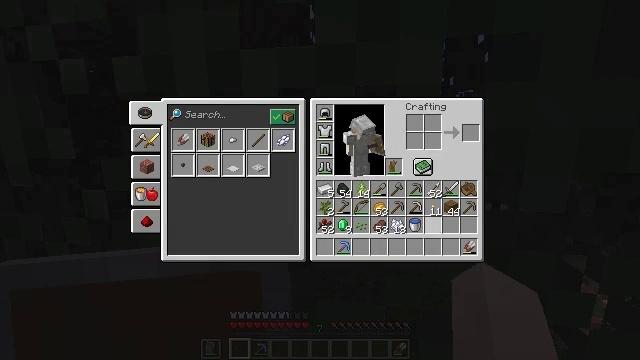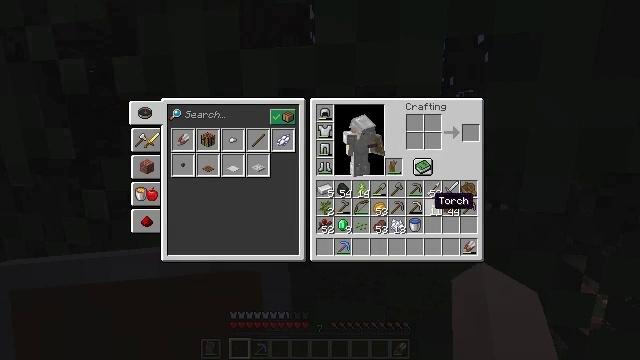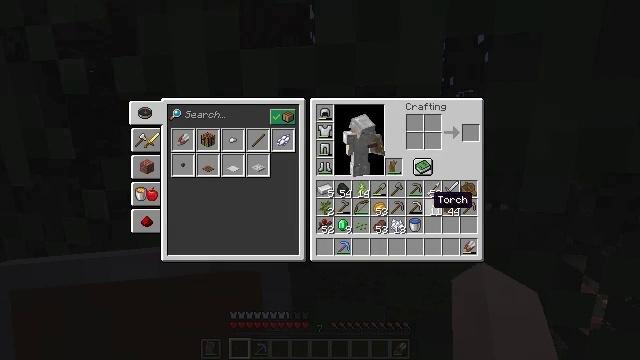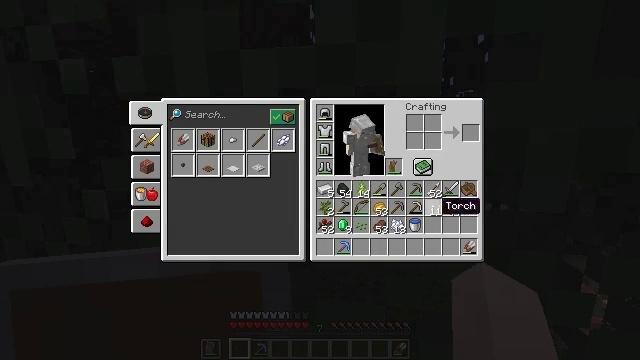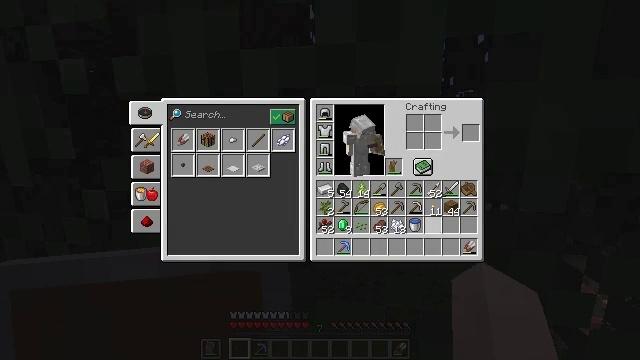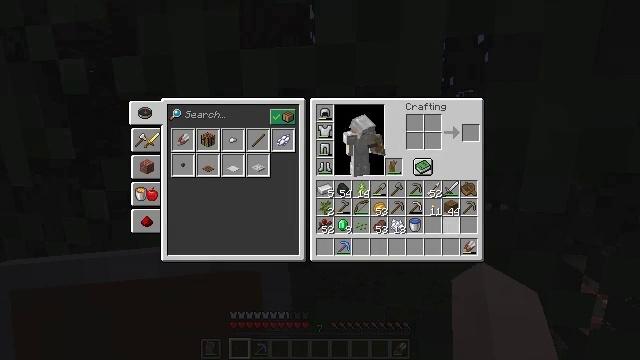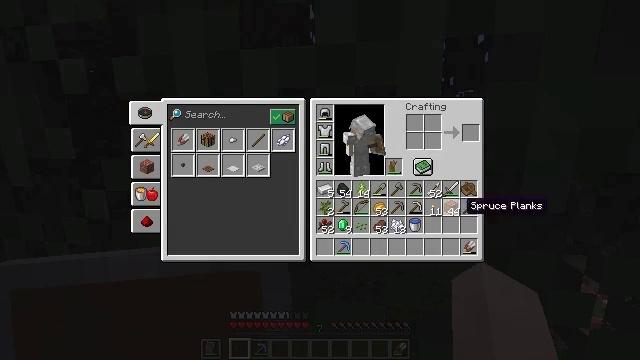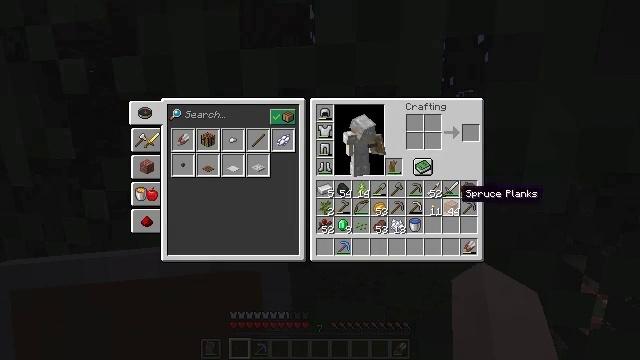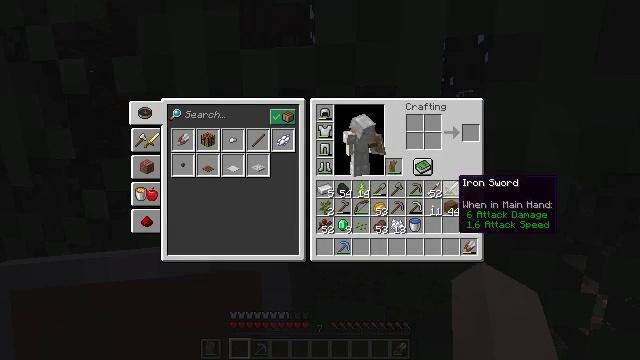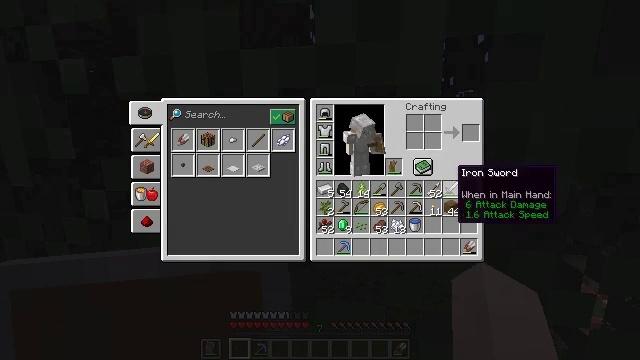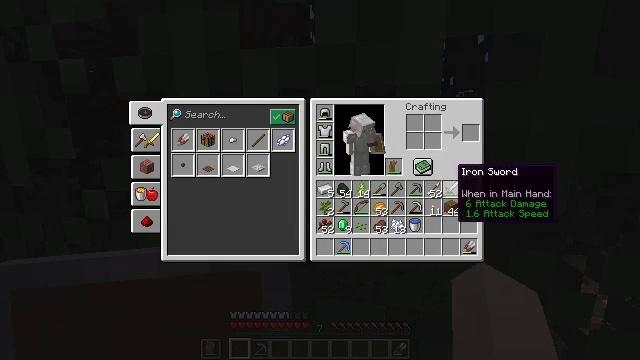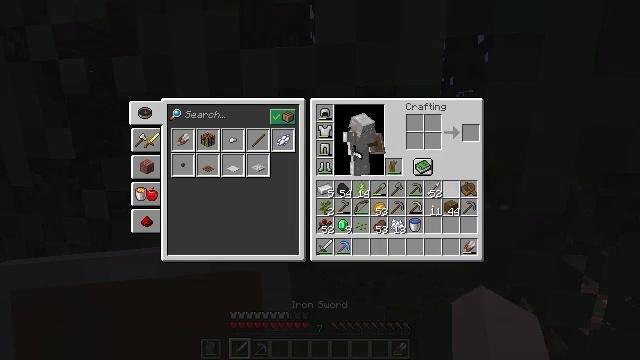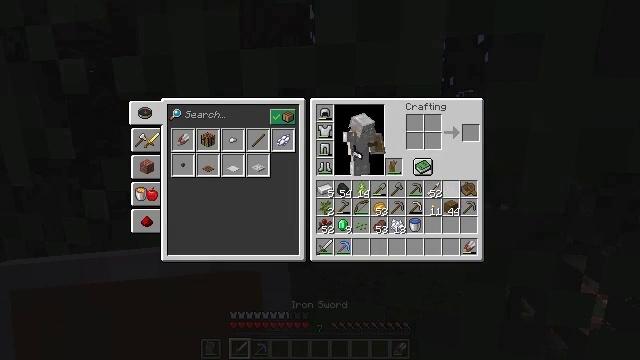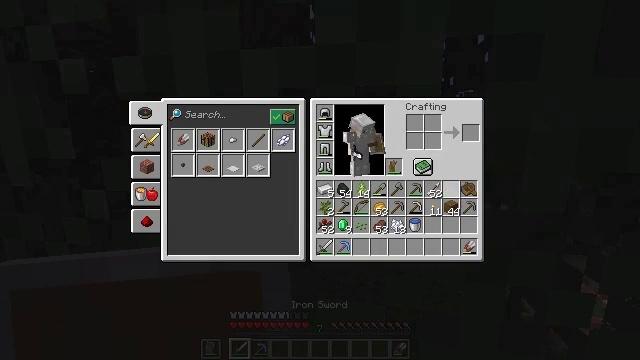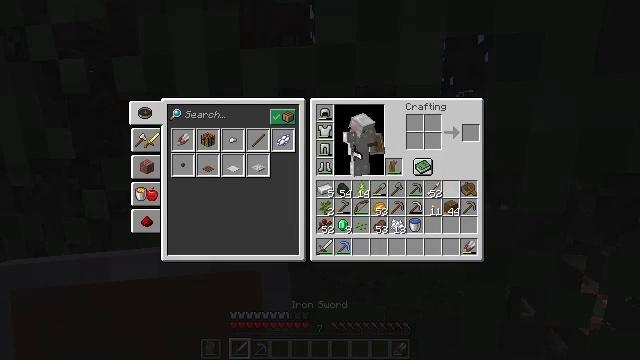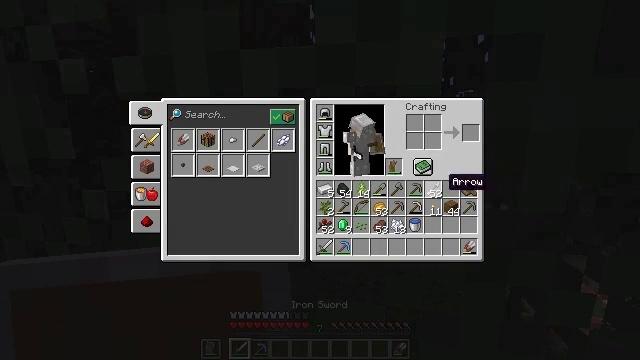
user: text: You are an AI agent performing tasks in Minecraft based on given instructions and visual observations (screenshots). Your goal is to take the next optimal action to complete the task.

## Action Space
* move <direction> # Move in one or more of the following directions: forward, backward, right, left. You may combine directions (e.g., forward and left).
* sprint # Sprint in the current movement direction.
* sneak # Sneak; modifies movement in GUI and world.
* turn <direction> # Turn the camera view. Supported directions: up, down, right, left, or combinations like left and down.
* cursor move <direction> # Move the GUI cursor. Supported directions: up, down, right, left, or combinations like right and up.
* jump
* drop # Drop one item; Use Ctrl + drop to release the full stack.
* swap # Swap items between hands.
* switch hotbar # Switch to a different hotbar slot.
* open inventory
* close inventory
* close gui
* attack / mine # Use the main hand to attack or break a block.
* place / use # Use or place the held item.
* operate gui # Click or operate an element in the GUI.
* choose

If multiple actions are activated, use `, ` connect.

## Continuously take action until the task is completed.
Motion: motion action
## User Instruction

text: Destroy the spruce leaves to get sticks and saplings.
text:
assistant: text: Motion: sneak, cursor move up
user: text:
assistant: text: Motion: sneak
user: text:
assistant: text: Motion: sneak, cursor move right
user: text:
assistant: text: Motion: sneak
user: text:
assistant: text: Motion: sneak, cursor move right and down
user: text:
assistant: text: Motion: sneak, cursor move up
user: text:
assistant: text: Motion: sneak, cursor move up
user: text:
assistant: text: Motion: sneak, cursor move up
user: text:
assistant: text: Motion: sneak, cursor move up
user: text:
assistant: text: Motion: sneak
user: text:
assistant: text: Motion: sneak, operate gui
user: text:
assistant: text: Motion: sneak
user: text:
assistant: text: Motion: sneak
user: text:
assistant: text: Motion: sneak
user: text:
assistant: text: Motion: sneak, cursor move left
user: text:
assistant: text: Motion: sneak, cursor move left and down
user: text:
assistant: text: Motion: sneak, cursor move down
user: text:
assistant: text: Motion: sneak
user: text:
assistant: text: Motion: sneak, cursor move left and down
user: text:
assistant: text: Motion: sneak
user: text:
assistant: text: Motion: sneak
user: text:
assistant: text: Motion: sneak, operate gui
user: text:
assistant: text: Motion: sneak, cursor move right and up
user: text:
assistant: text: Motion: sneak, cursor move up
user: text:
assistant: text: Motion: sneak
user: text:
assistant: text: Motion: sneak
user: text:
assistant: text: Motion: sneak, operate gui
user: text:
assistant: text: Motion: sneak
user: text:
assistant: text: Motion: sneak, cursor move right
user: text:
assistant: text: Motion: sneak